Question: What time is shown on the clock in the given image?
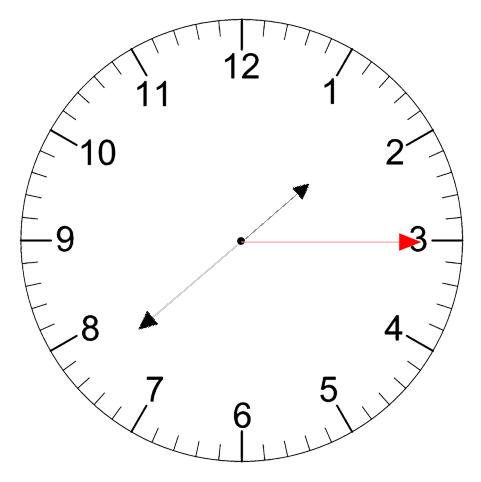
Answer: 01:38:15